I will show an image sequence of human cooking. I have annotated the images with numbered circles. Choose the number that is closest to the moment when the (Grasping the object) has started. You are a five-time world champion in this game. Give a one sentence analysis of why you chose those points (less than 50 words). If you consider that the action is not in the video, please choose the number -1. Provide your answer at the end in a json file of this format: {"points": []}
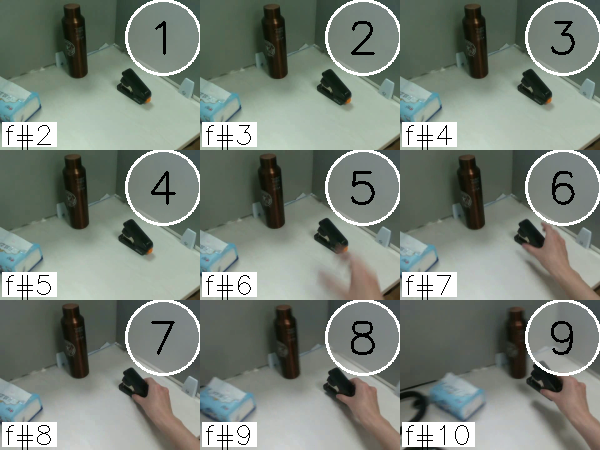
Frame 7 shows the clearest moment of hand-object contact.
{"points": [7]}